Question: I activated flat shipping in the shipping options and whenever you do checkout it says '"Sorry, no quotes are available for this order at this time."'Any one please help me since i am a beginner in magento.
I have tried other shipping methods too its also showing the same. we have upgraded Magento ver. 1.4.1.1 to magento 1.7. Any help would be greatly appreciated..

After upgrading community folder contains only 'Phoenix' folder. After that i added 'Biebersdorf'folder by seeing an error in checkout page. I don't the the purpose of folders 'AW' and 'RocketWeb'. Since i am not familiar with magento.
If the image is not visible i have added the image in this url
<URL>
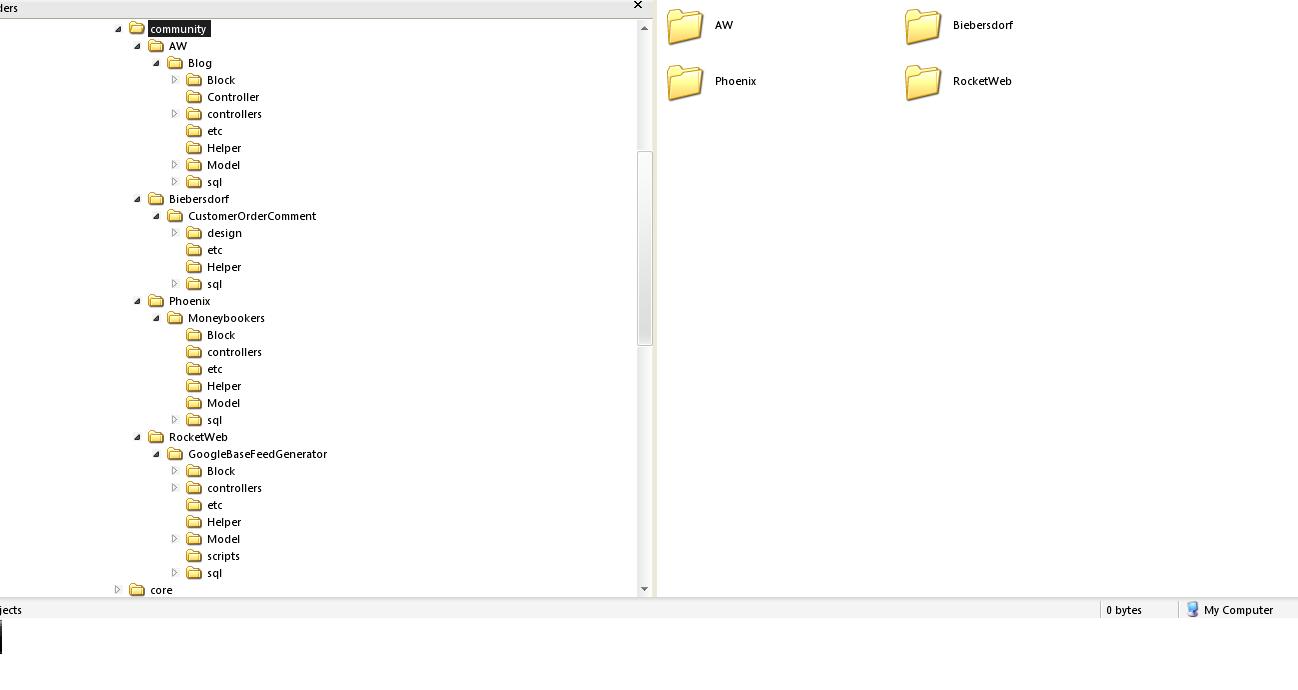
Answer: do you have any Checkout files modified on your project? Or maybe custom checkout.
I will list the code locations you need to check to make sure your Shipping works correctly.
So to begin with: Magento has very special work process with Shipping rates - it's called "collectRates" and is some modification of pattern "composite".
To make sure that everything works correctly on the code basis you need to first check the Onepage.php model (app/code/core/Mage/Checkout/Model/Type/Onepage.php): lines 330, 341, 556, 616; There should be code
'{address}->setCollectShippingRates(true)'
where {address} is current address variable.
This code is significant for future "collectRates" processes, because just when the Onepage Checkout page is initializing the "collectRates" process has already been processed, and the flag "collect_shipping_rates" is set to "false". If it's not set back to true, the next "collectRates" process will not be performed.
After you check the location above, and it still doesn't work - you might want to add some logging to Mage_Checkout_Block_Onepage_Shipping_Method_Available::getShippingRates method. If method is properly executed and return some rates from $this->getAddress()->getGroupedAllShippingRates() call, there might be some issues with .phtml template on your locan theme (default path to .phtml is app/design/frontend/base/default/template/checkout/onepage/shipping_method/available.phtml).
Here's how you can log the outcome from '$this->getAddress()->getGroupedAllShippingRates()' call ('Mage_Checkout_Block_Onepage_Shipping_Method_Available::getShippingRates' method):
'''
$groups = $this->getAddress()->getGroupedAllShippingRates();
$printGroupes = array();
foreach ($groups as $code => $groupItems) {
foreach ($groupItems as $item) {
$printGroupes[$code][] = $item->getData();
}
}
Mage::log($printGroupes, null,'special.log');
'''
Please note, that the result array with all rates will be logged into "special.log" under var/logs folder.
I wish I could be more of help, but the issue requires some digging into code, the debugger will be even more helpful than logging, if you can get hold of one.
Cheers!